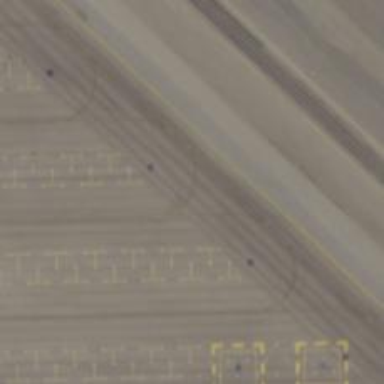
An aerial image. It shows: Image of taxiway at airport.